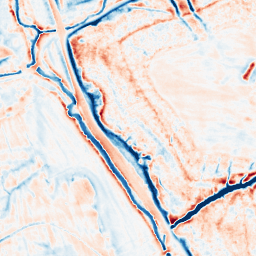
Category: edge_preserving
Decomposition family: anisotropic_diffusion
Decomposition parameters: iterations: 50
kappa: 10
gamma: 0.15
Upsampling method: linear_exact
Upsampling parameters: scale: 2
Upsampling scale: 2